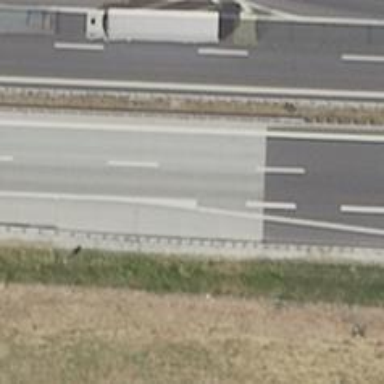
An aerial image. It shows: Motorway with concrete surface.